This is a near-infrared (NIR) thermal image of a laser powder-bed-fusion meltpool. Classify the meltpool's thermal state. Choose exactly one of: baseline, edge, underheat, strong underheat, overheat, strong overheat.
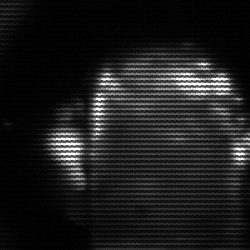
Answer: baseline